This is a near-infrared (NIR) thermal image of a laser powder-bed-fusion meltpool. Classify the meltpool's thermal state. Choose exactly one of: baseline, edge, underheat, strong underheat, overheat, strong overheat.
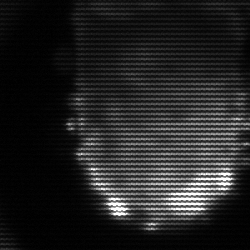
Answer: baseline